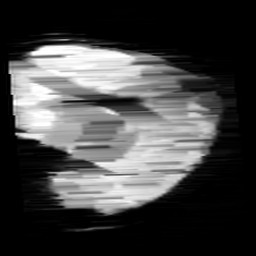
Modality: minIP
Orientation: sagittal
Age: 9
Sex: female
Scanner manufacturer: siemens
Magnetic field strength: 3 T
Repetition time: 0.027 s
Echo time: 0.02 s